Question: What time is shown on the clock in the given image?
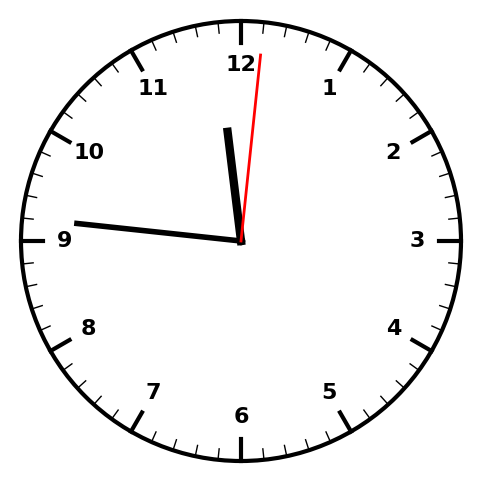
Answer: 11:46:01